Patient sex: F
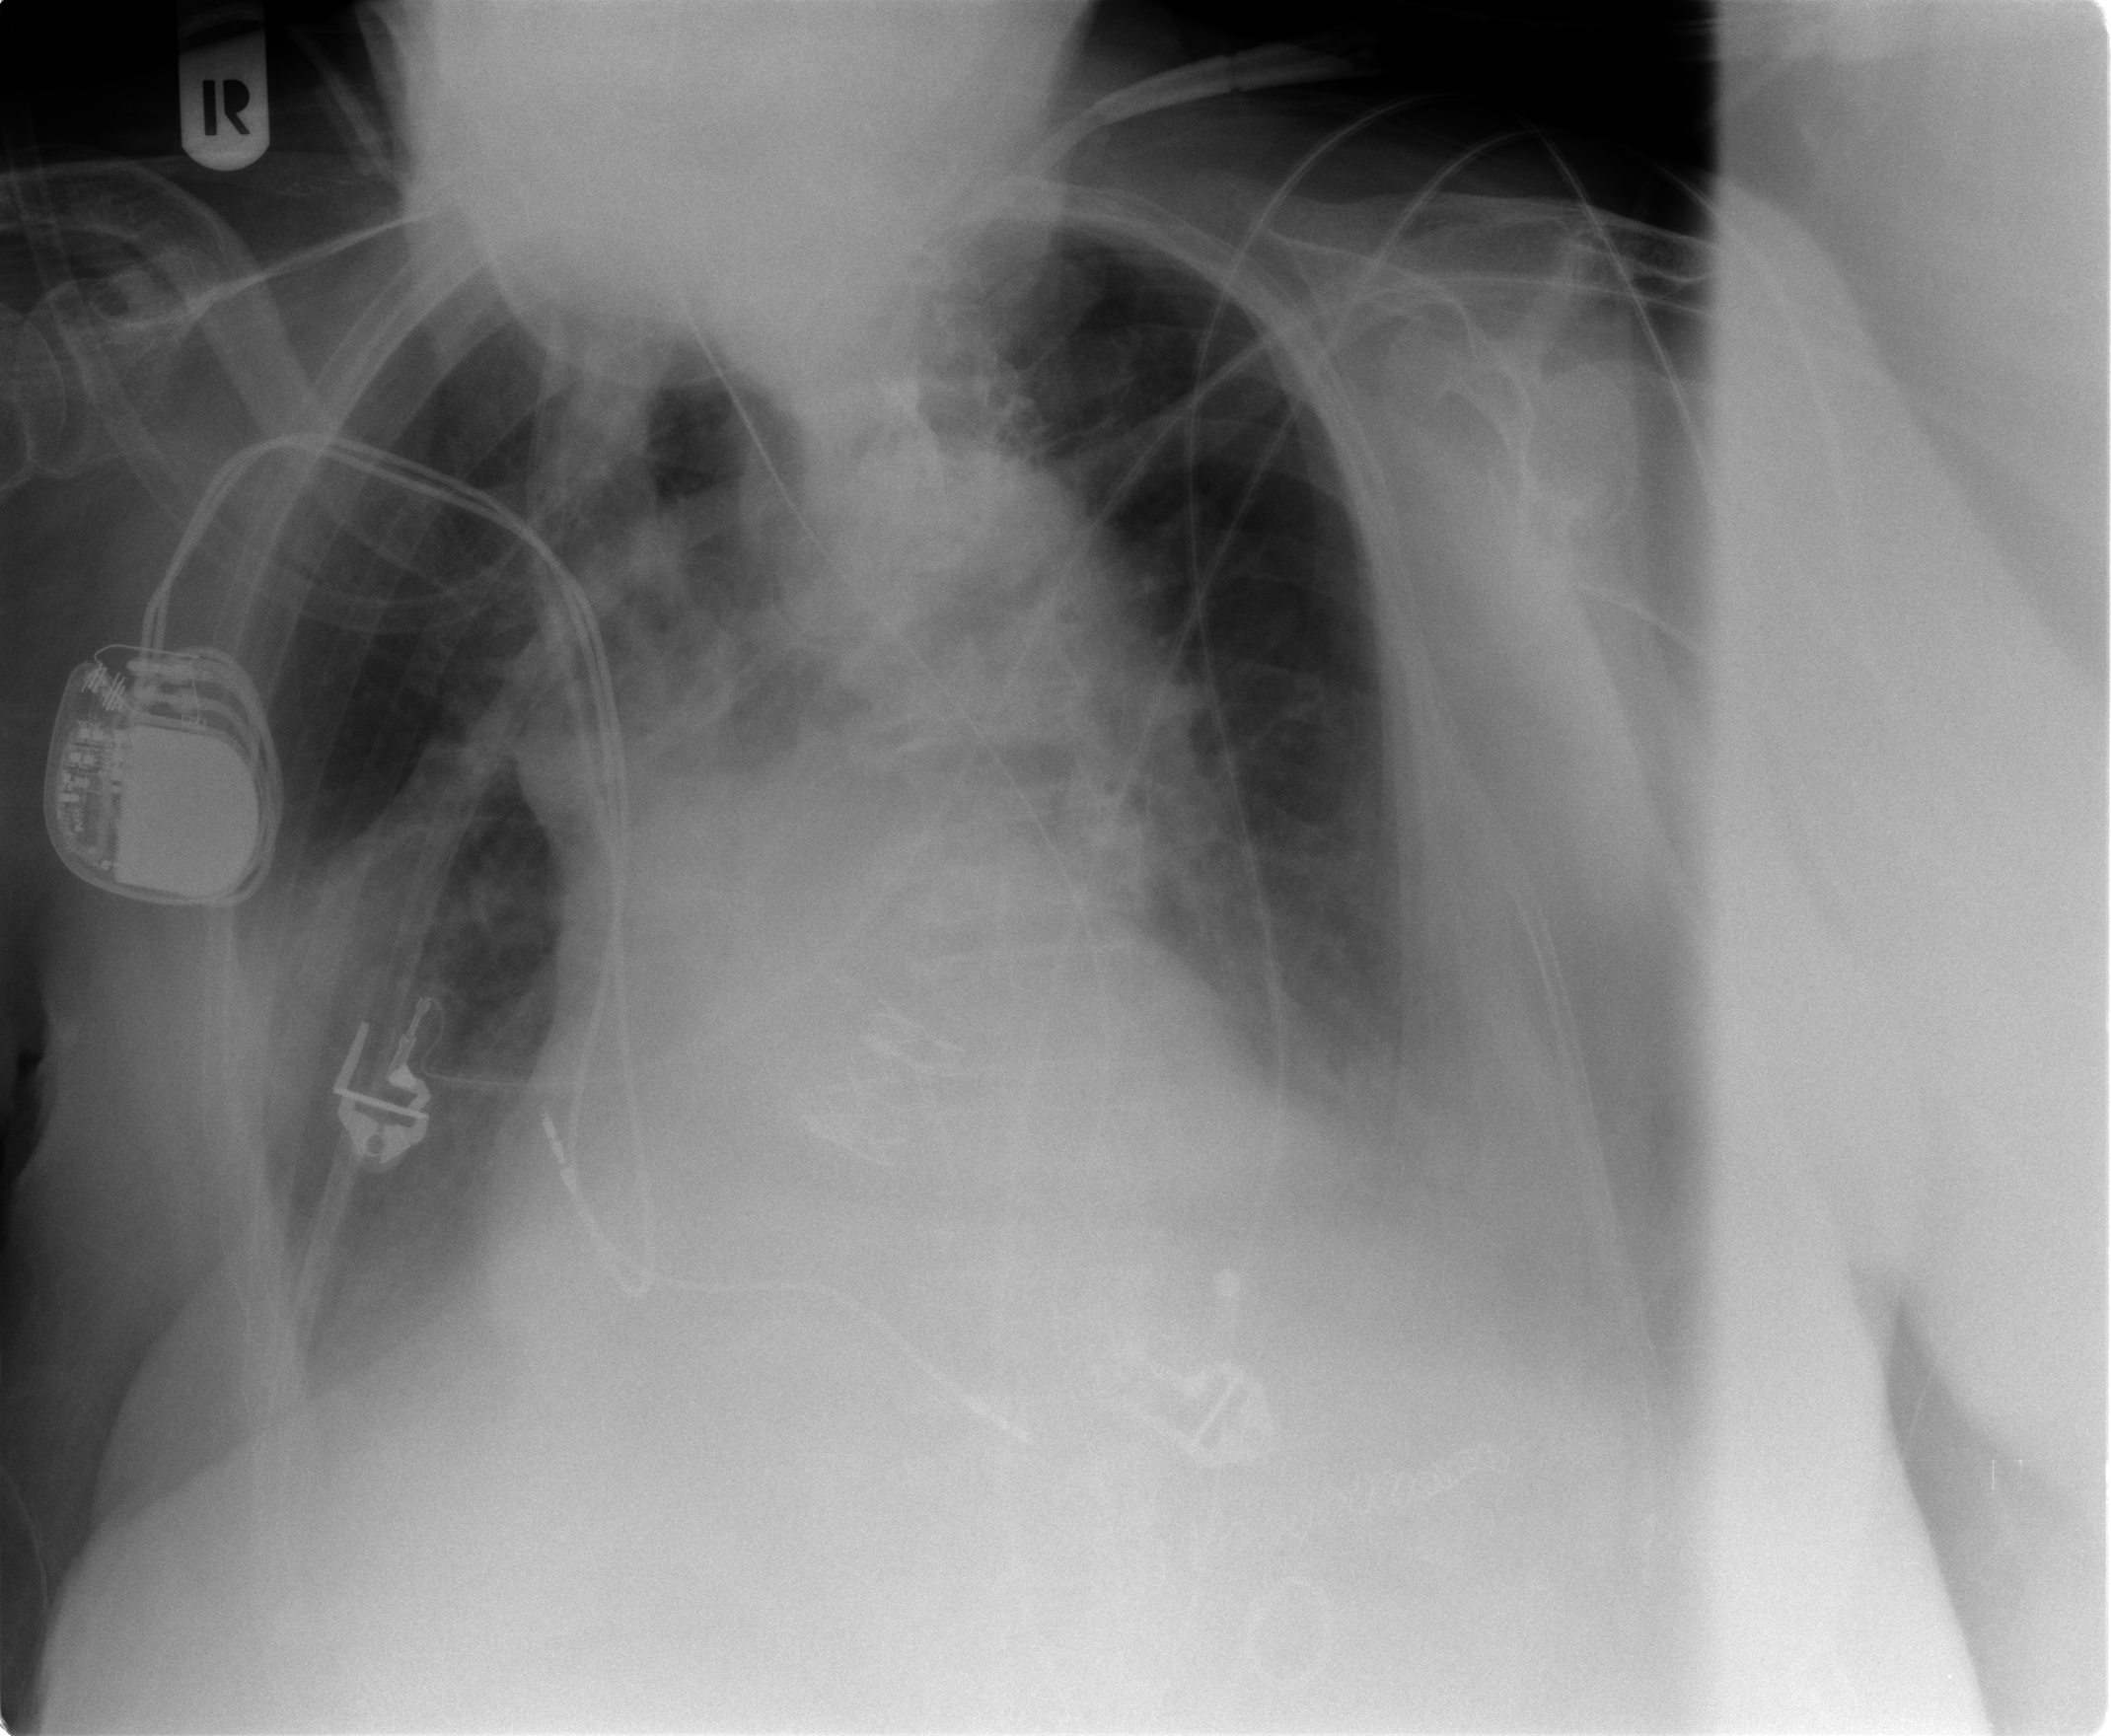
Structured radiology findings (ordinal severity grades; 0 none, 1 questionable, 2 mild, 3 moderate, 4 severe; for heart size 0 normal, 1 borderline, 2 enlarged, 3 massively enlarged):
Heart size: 2
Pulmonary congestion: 2
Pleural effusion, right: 2
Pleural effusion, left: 2
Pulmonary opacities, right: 1
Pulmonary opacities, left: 0
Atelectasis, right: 2
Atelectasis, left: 2